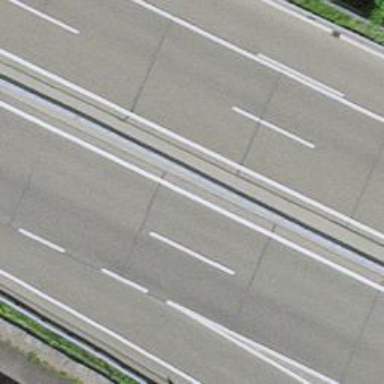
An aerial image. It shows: Motorway junction.